Field crop: tomato
Growth stage: 1
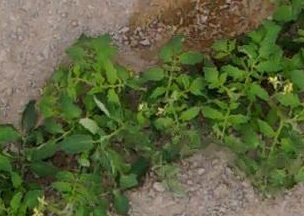
Species: tomato